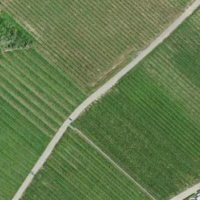
EUNIS habitat code: 40
Species observed at this site:
Fumaria officinalis